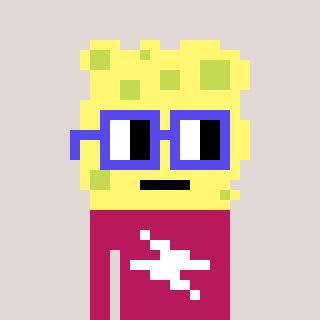
a pixel art character with square blue glasses, a sponge-shaped head and a darkpink-colored body on a warm background